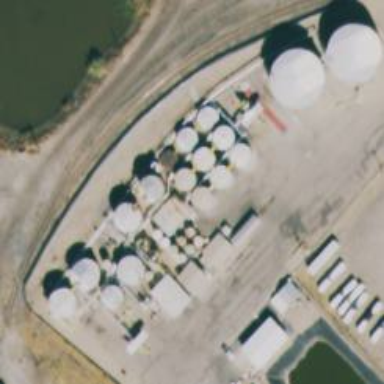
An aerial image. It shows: Storage tank with man-made structure.